Question: I am in the middle of creating a direct upload form for my rails 4 application. I have followed <URL> and modified it to suit my needs. Everything has gone smoothly, except I am now receiving this weird text article after uploading a file " ]]>"

Here are the relevant files:
'''
= s3_uploader_form callback_url: uploads_url,
id: "s3_uploader",
callback_param: "upload[direct_upload_url]",
expiration: 24.hours.from_now.utc.iso8601,
max_file_size: 100.megabytes do
#file_field_container
.wrapper
= file_field_tag :file, multiple: true, class: "btn btn-primary"
= button_tag "Select file", class: 'btn btn-primary btn-lg'
#uploads_container
%script#template-upload{type: "text/x-tmpl"}
:cdata
<div id="upload_{%=o.unique_id%}" class="upload">
<h5>{%=o.name%}</h5>
<div class="progress progress-striped active"><div class="bar" style="width: 0%"> </div></div>
</div>
'''
'''
<% if @upload.persisted? %>
$('#upload_<%=params[:unique_id]%>').hide();
<% else %>
$('#upload_<%=params[:unique_id]%> div.progress').removeClass('active progress-striped').addClass('progress-danger');
<% end %>
'''
'''
$(function() {
$('#s3_uploader').S3Uploader(
{
remove_completed_progress_bar: false,
progress_bar_target: $('#uploads_container')
}
);
$('#s3_uploader').bind('s3_upload_failed', function(e, content) {
return alert(content.filename + ' failed to upload');
});
});
'''
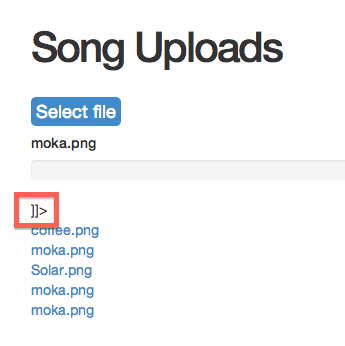
Answer: I ended up . This cleared up the issue.
However, I am still wondering why it wouldn't work in haml...